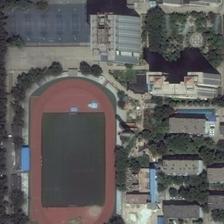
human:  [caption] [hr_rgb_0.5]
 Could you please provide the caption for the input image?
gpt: this is an orderly, tree-lined residential area with high and low scattered buildings, a standard football pitch and several tennis courts .

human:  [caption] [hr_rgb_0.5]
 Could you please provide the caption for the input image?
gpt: some buildings and many green trees are around a playground .

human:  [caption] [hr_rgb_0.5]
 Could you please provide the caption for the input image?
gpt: a playground is surrounded by many green trees and many buildings .

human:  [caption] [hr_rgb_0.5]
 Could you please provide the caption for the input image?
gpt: a playground is surrounded by many trees and buildings .

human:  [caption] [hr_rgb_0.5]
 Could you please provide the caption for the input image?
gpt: a playground is surrounded by many trees and buildings .